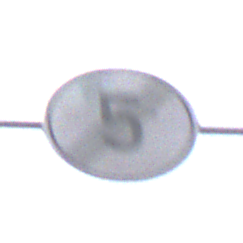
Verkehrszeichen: EndeGeschwindigkeit5
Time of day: MorningAfternoon
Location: Outdoor (Nature)
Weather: Overcast
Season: NotSpecified
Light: Natural